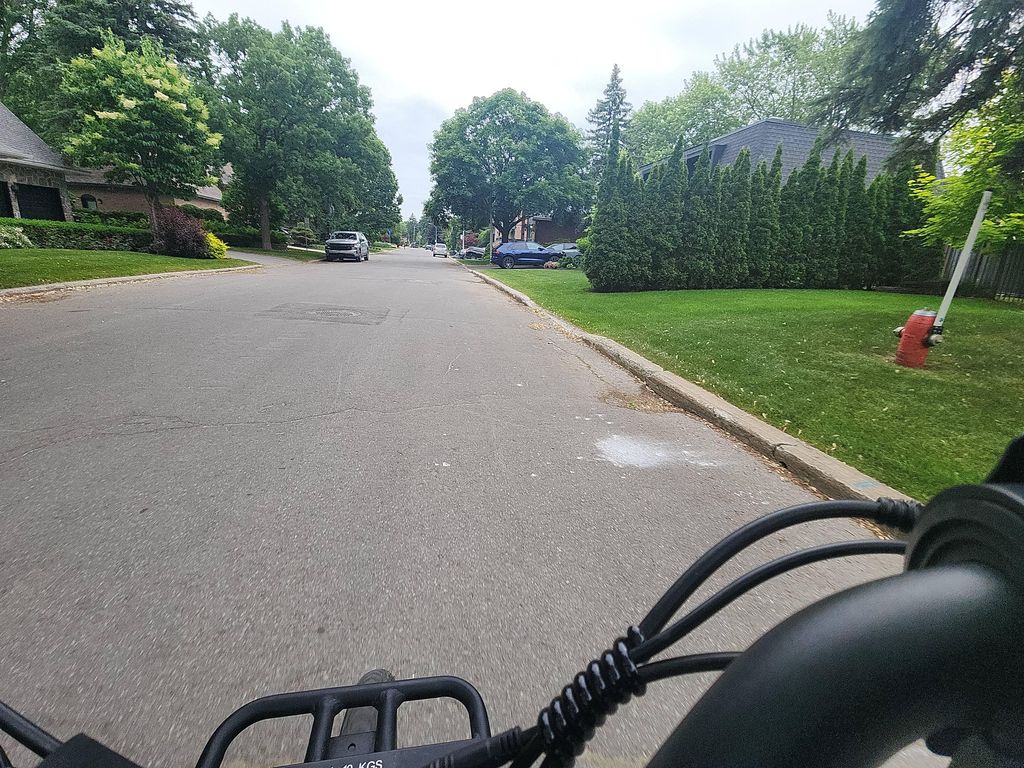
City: montreal